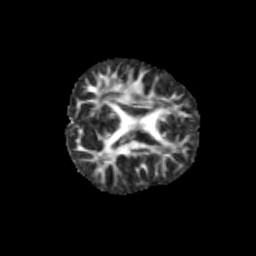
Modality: FA
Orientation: axial
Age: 10
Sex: male
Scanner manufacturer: siemens
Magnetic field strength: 3 T
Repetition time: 3.8 s
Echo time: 0.07 s